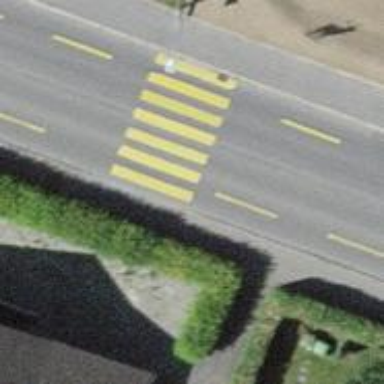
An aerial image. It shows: Marked crossing with zebra markings.